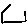
Label: hexagon